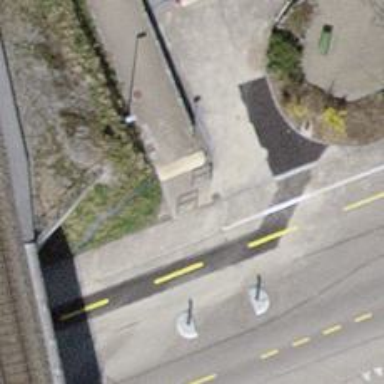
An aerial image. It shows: Cycle barrier.